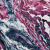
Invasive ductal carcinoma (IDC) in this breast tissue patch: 0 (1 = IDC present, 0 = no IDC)